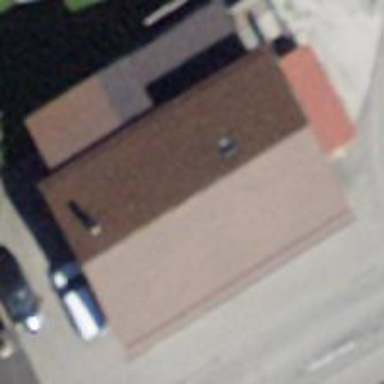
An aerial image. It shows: Simple house.